Question: Me and my homework parter are new to git and managed to mess with the branches somehow. I'm not sure how we got to this state or what to do from here.
There used to be a branch named "lior's_saturday_work" which my partner tried to merge back into the project and this is the result.

How do we bring the 'master' branch up to date with the 'lior's_saturday_work'?
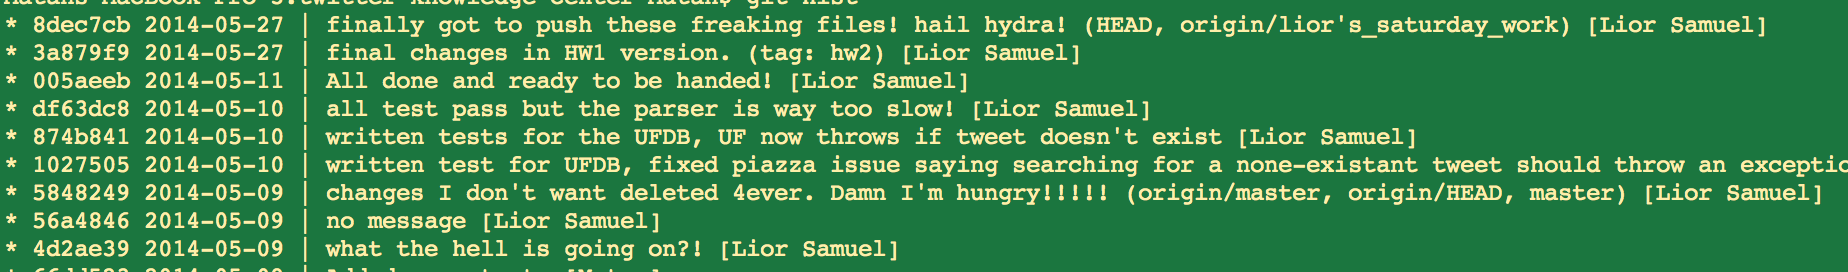
Answer: Try this please :
'''
git checkout master
git merge lior's_saturday_work
'''